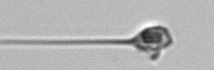
Label: Asterionellopsis_glacialis